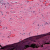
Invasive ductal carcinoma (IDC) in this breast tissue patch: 0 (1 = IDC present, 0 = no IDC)